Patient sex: F
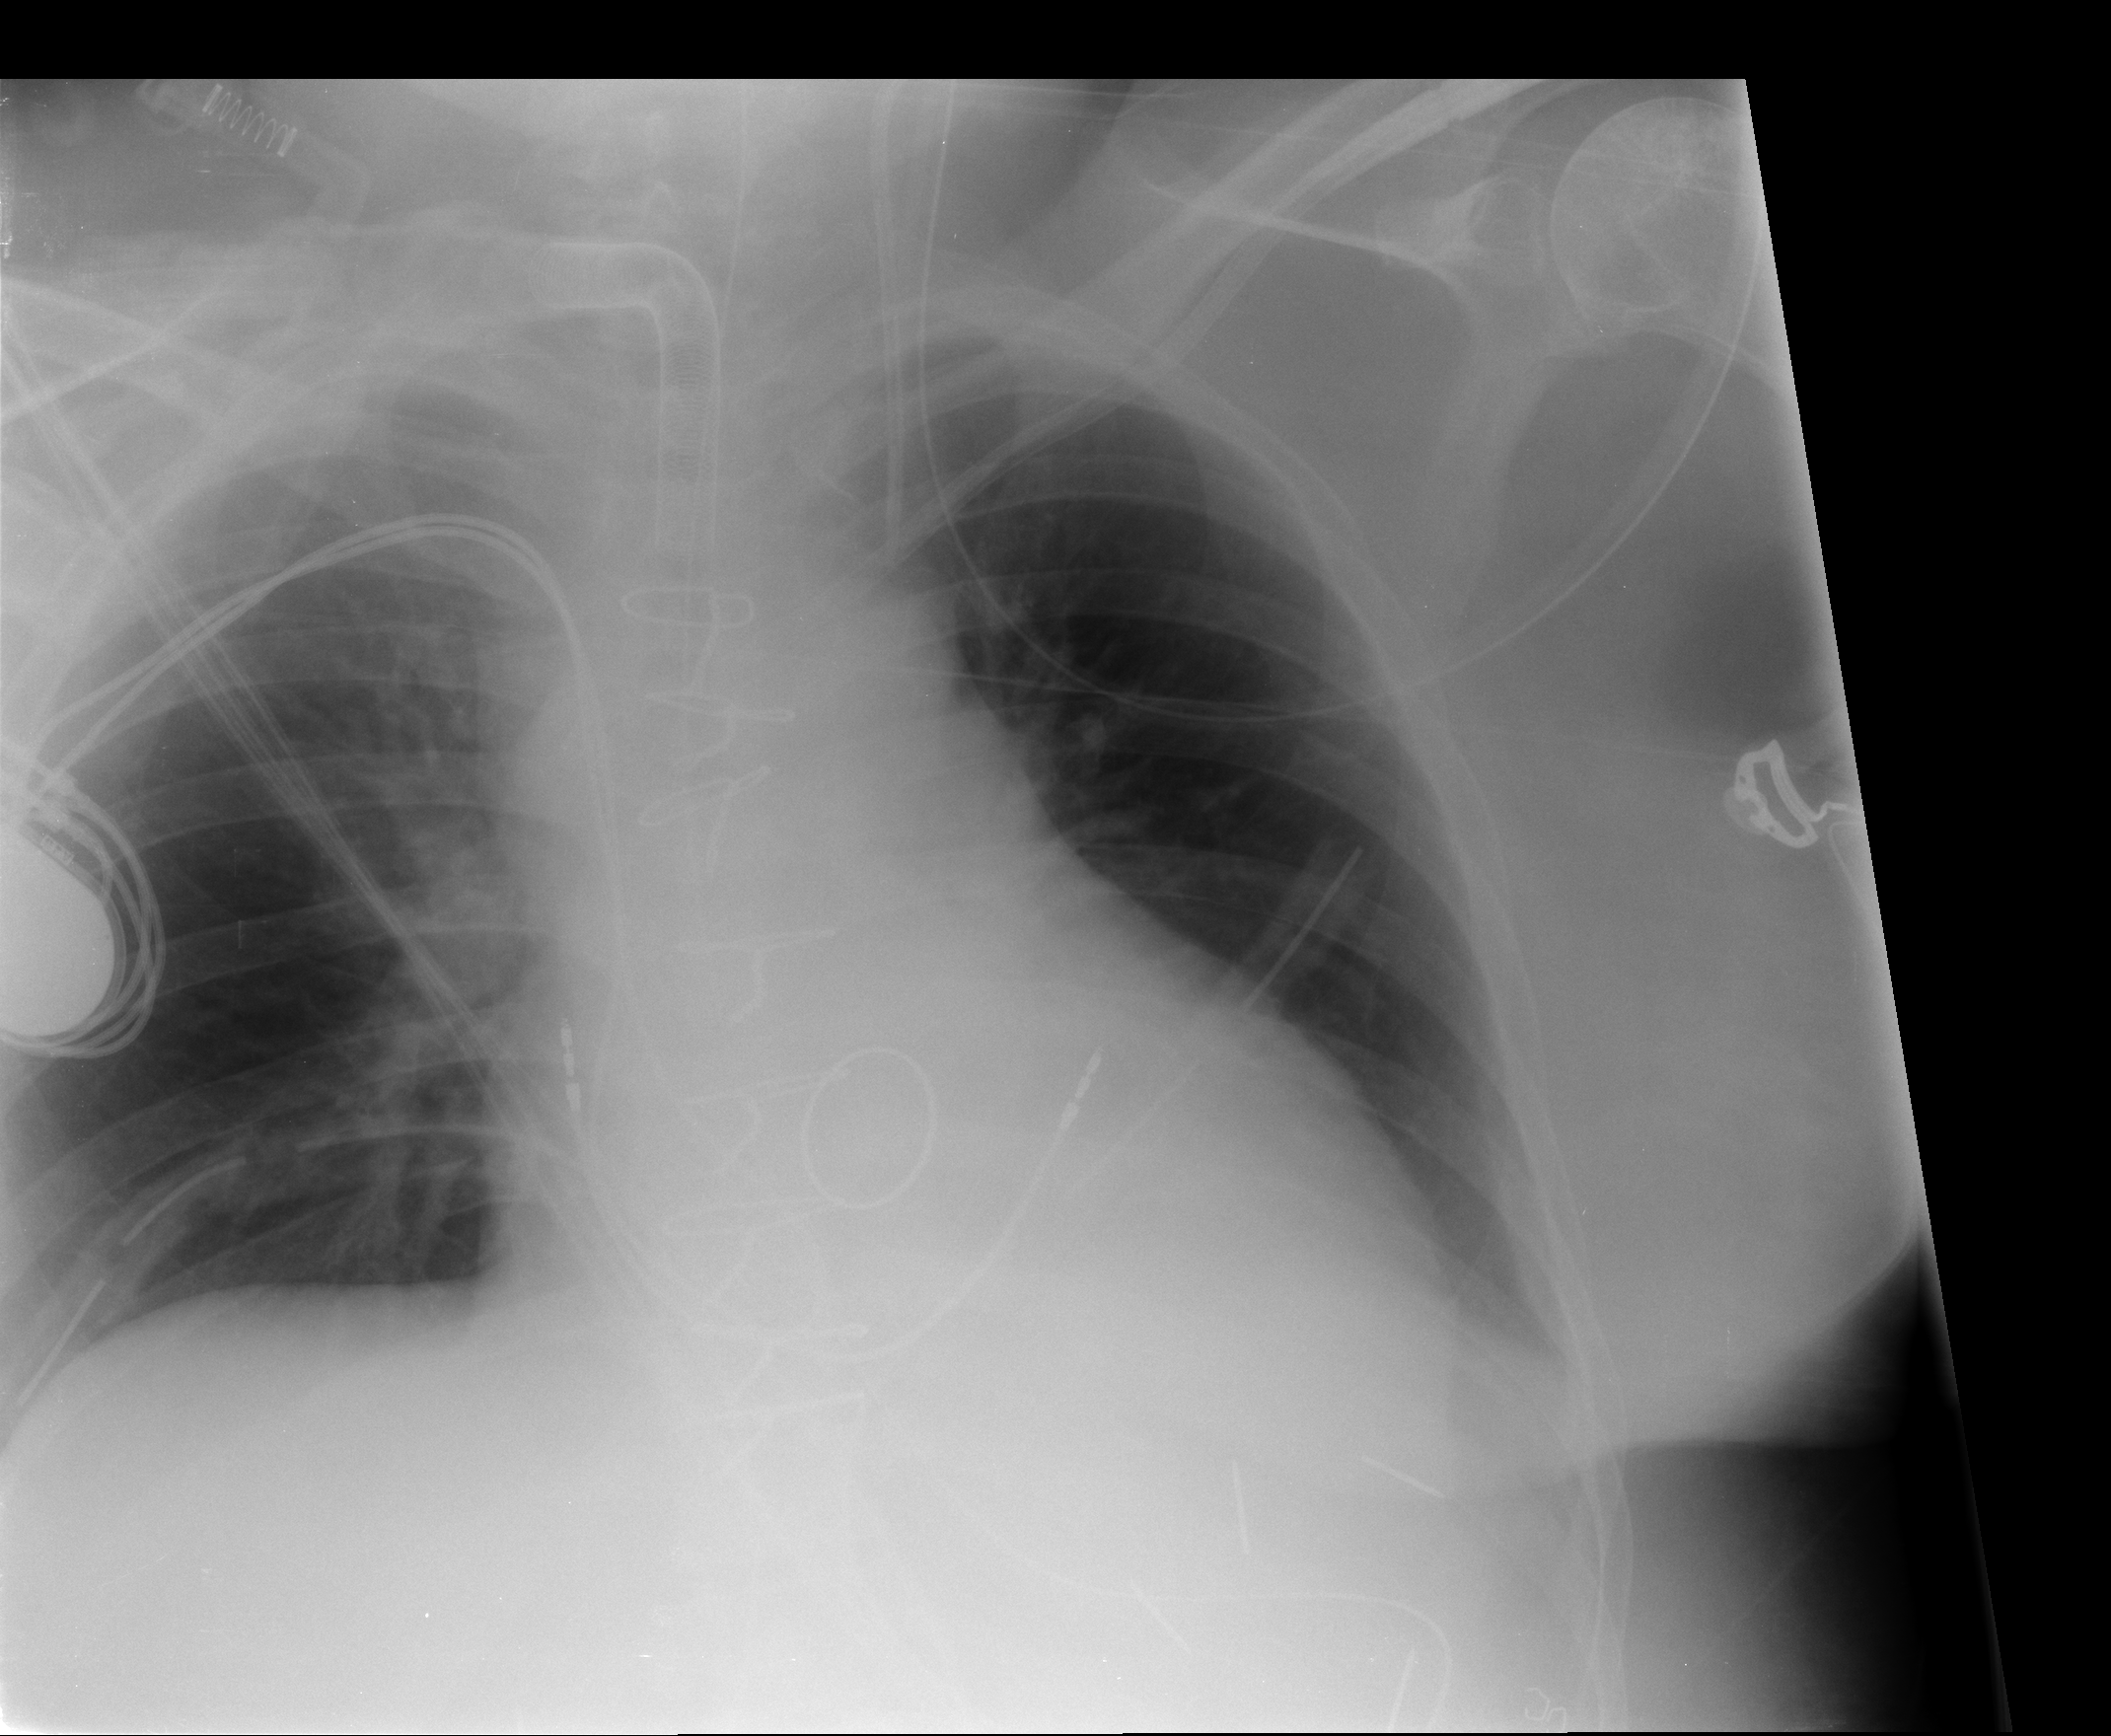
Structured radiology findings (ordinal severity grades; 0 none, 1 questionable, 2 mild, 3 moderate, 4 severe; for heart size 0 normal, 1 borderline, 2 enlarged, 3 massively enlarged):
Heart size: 2
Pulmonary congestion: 0
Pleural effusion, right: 0
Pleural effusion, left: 1
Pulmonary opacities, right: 0
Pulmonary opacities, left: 0
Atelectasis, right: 0
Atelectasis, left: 0